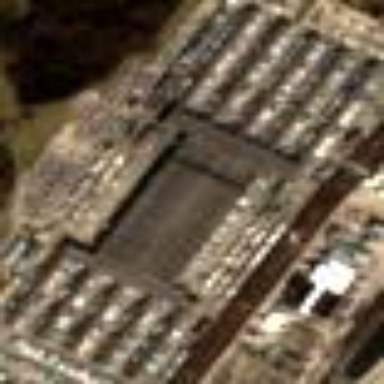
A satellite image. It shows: Industrial building serving as post depot.